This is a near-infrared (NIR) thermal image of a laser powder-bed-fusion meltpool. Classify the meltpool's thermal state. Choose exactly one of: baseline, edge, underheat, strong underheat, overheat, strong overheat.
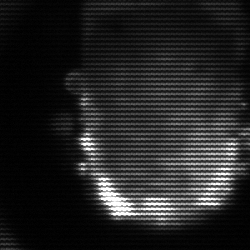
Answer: baseline